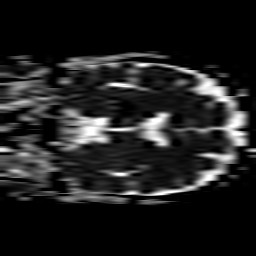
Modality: ADC
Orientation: coronal
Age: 60
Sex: female
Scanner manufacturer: philips
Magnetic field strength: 3 T
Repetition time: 4.109 s
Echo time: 0.06119 s